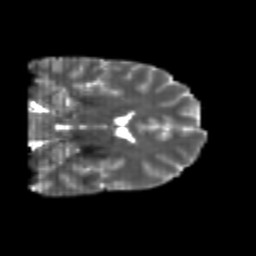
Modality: T2w
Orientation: coronal
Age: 24
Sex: male
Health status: healthy
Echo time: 0.074 s